Question: Here is the database structure:

How can I find these columns: userId, firstName, lastName, path, file, type, content, size?
I am trying this query now, but it's not working.
'''
SELECT t.userId, t.firstName, t.lastName, p.postId, p.content, p.file, p.type, p.path FROM tbl_users t JOIN post p ON p.userId = t.userId where t.userId = 'er.sharmauttam@gmail.com5a51e9ed426f8';
'''
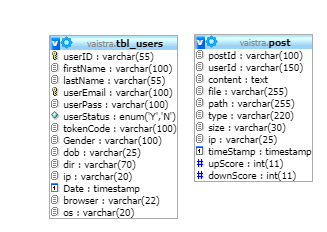
Answer: if there is a table called tbl_users and post and both of them have userId
then this query should help you.and i hope $userId is a variable/parameter
'''
'SELECT t.userId, t.firstName, t.lastName, p.postId,
p.content, p.file, p.type, p.path FROM tbl_users t
INNER JOIN post p ON p.userId = t.userId where t.userId = ' . $userId;
'''